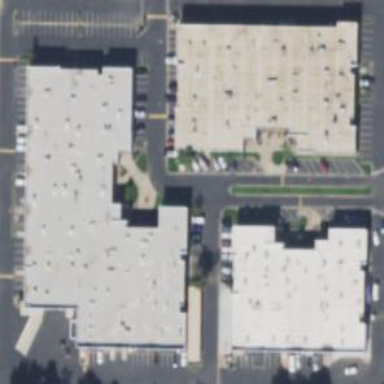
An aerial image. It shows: Asphalt parking aisle road.